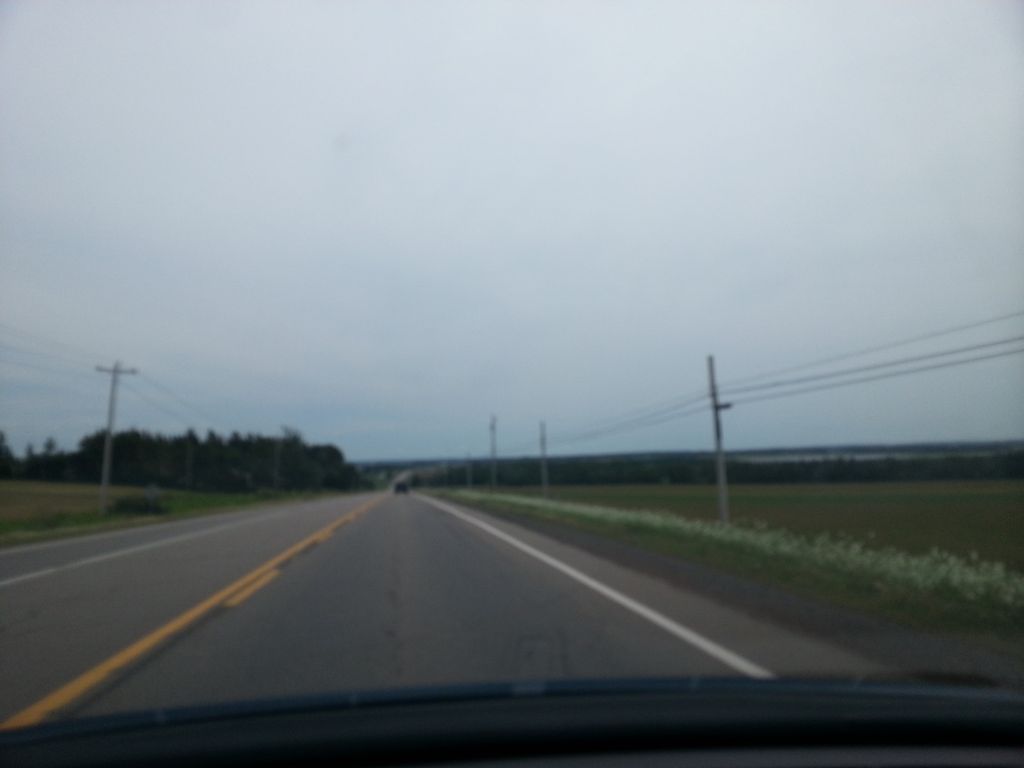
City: charlottetown